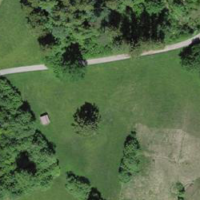
EUNIS habitat code: 44
Species observed at this site:
Anacamptis morio